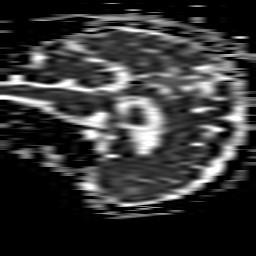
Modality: ADC
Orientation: sagittal
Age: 69
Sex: female
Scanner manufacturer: philips
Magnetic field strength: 1.5 T
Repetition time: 3.403 s
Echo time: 0.09411 s